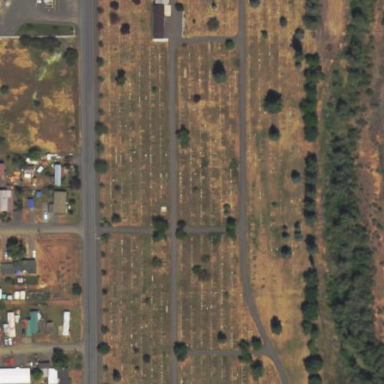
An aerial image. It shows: Graveyard.